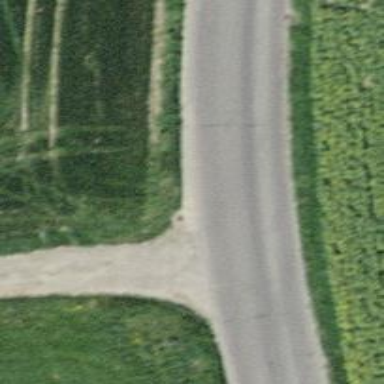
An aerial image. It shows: Compacted track road with grade1 tracktype.